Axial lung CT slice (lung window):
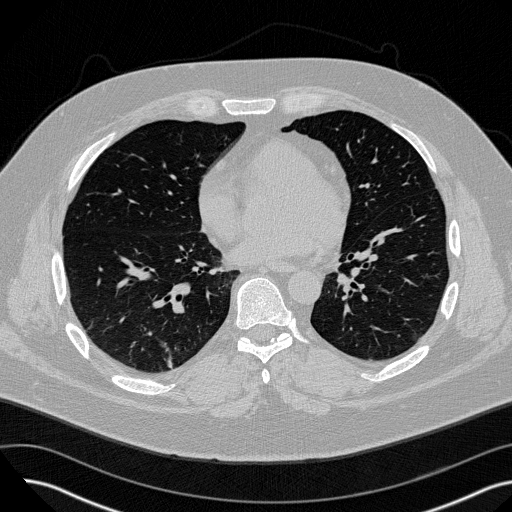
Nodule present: no